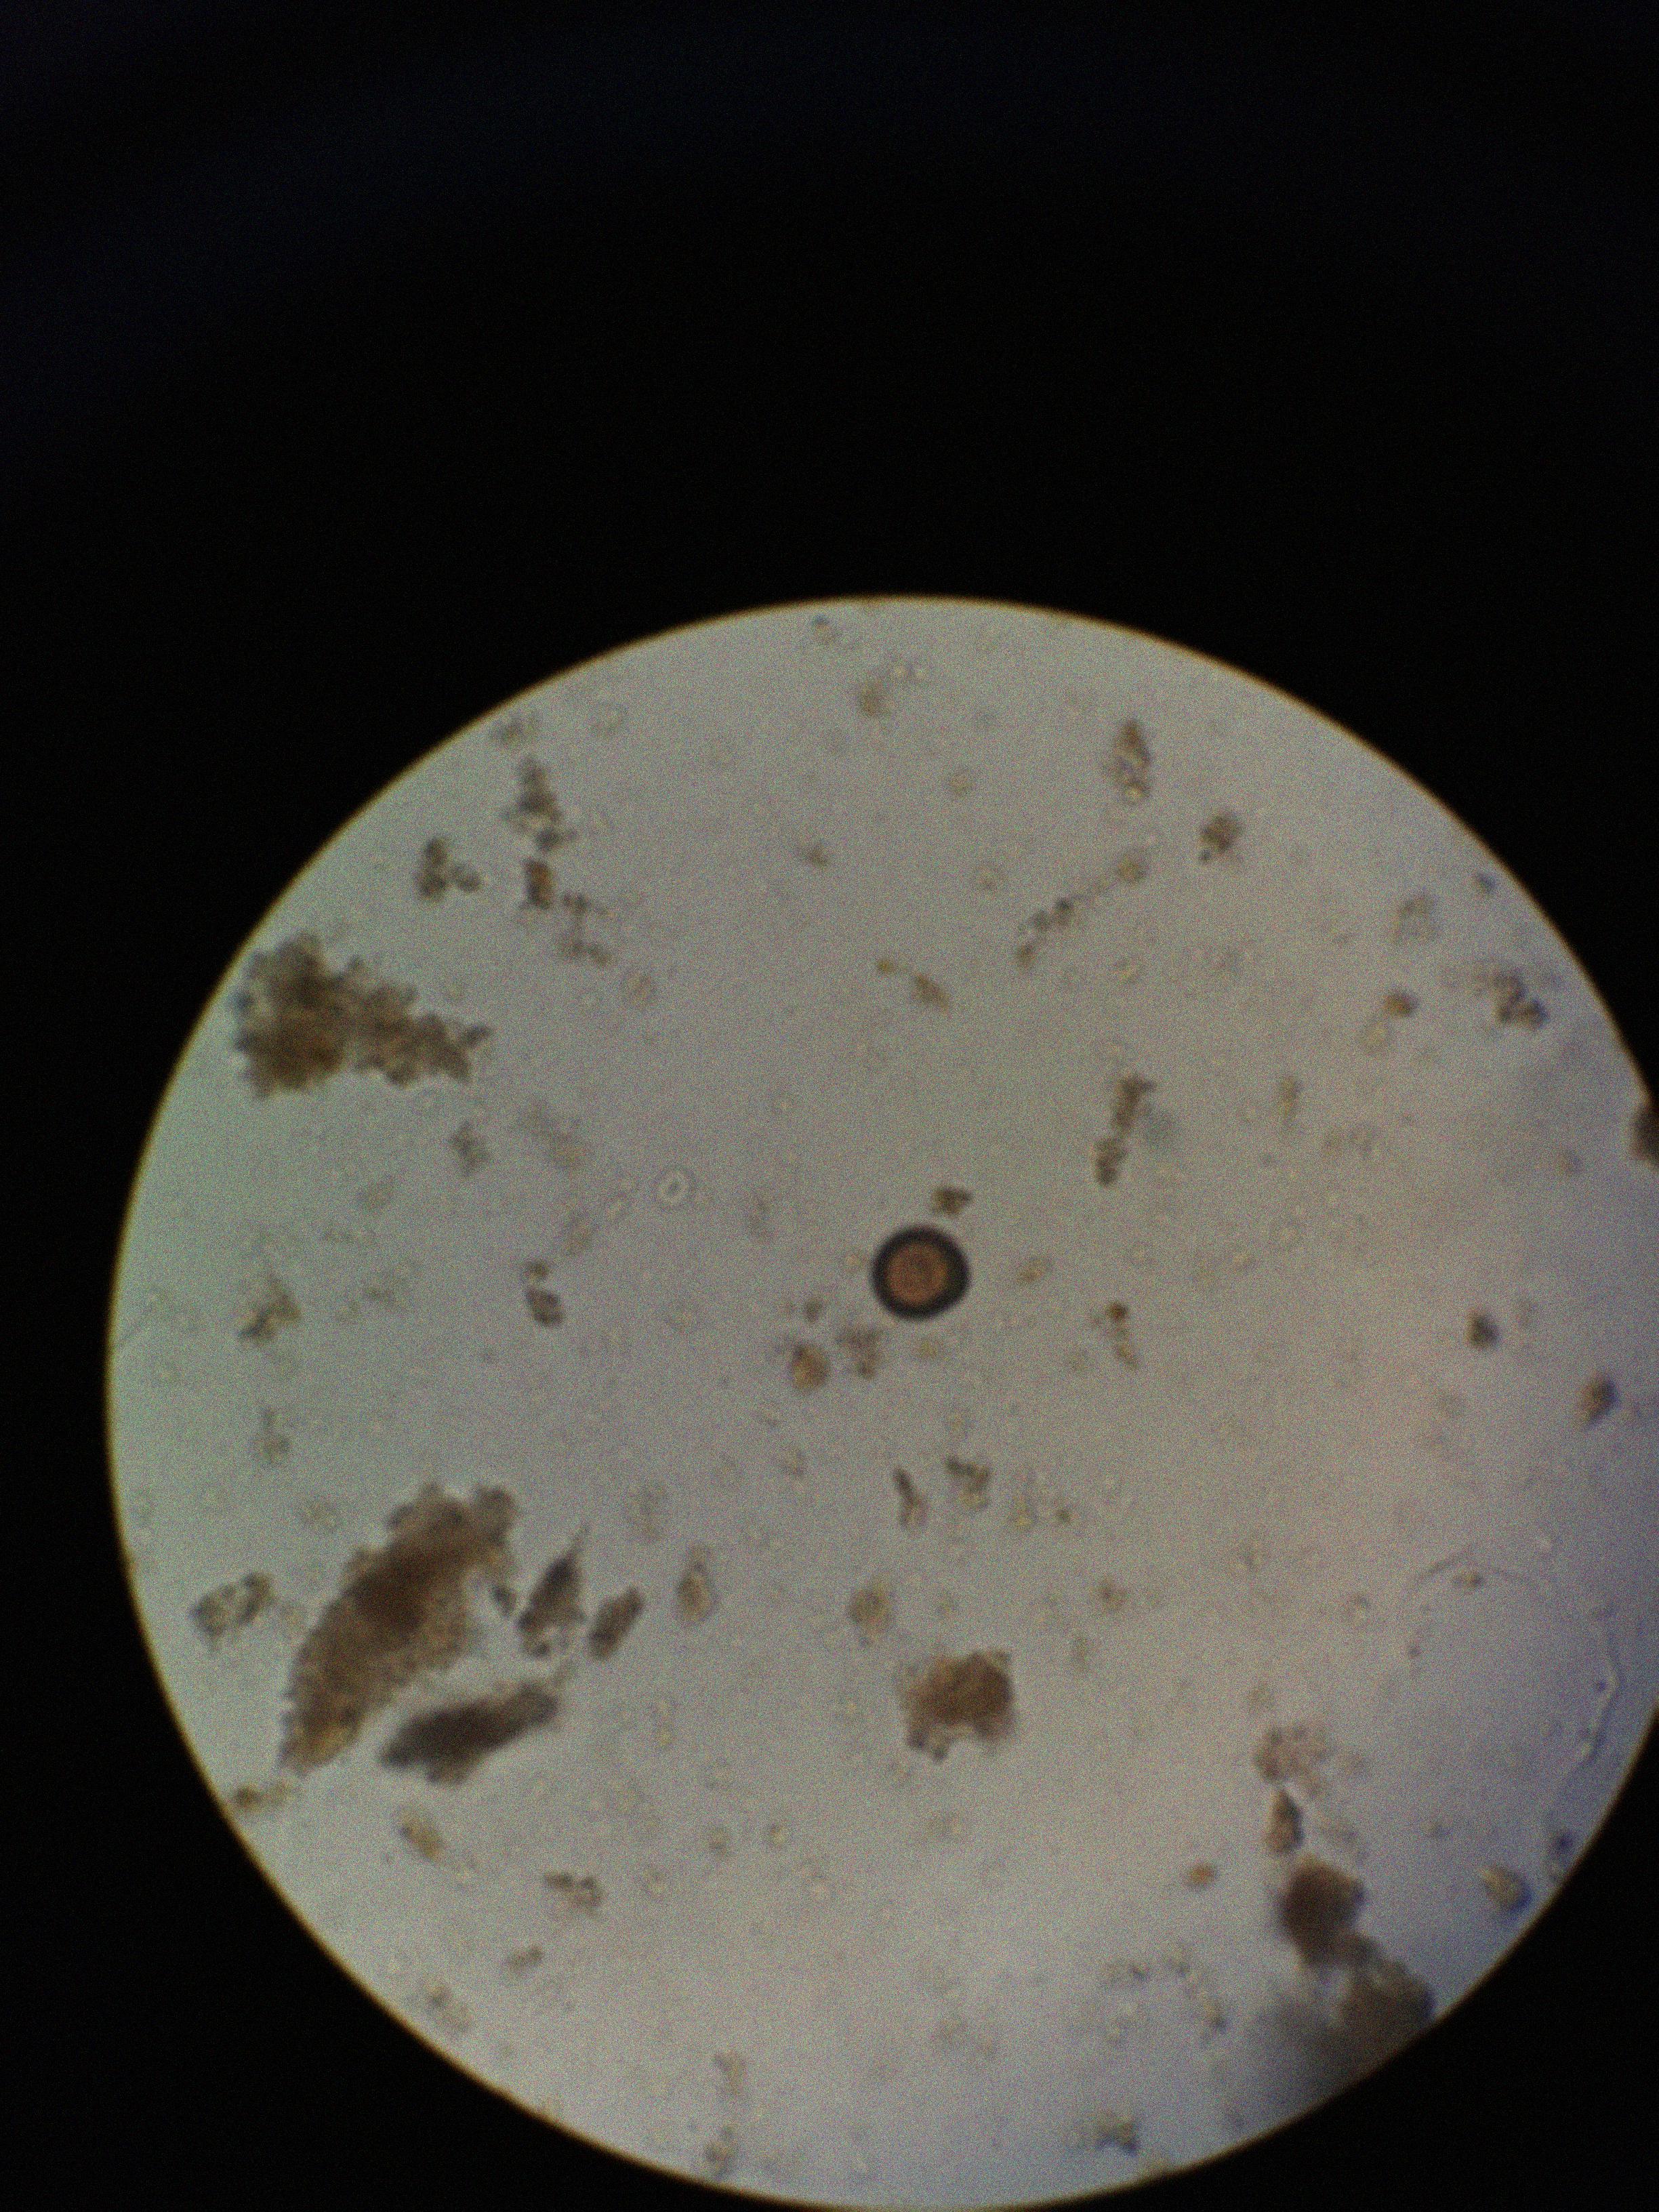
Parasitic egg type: Taenia spp. egg